Question: How can I create a button like this?
I want change the number of text programmatically later in app.

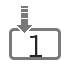
Answer: Create image of that background & take one textview, set its background to this image & set text whatever you want to set.
For example your this image name is abc.png
'''
<TextView
android:id="@+id/textView1"
android:layout_width="wrap_content"
android:layout_height="wrap_content"
android:background="@drawable/abc"
android:text="1" />
'''
For setting dynamic value you can use setText method of TextView